Question: I'm using Java APNS (com.notnoop.apns, v0.2.3) to send Push Notifications to my iOS app. I'm creating the APNS service with the following lines:
'''
private ApnsService createApnsService() throws IOException {
ApnsServiceBuilder serviceBuilder = APNS.newService().withCert(certResource.getInputStream(), certPassword);
serviceBuilder.withSandboxDestination();
return serviceBuilder.build();
}
'''
And receive the following exception:
'''
org.springframework.web.util.NestedServletException: Request processing failed; nested exception is com.notnoop.exceptions.NetworkIOException: javax.net.ssl.SSLHandshakeException: Received fatal alert: handshake_failure
at org.springframework.web.servlet.FrameworkServlet.processRequest(FrameworkServlet.java:948)
at org.springframework.web.servlet.FrameworkServlet.doPost(FrameworkServlet.java:838)
at javax.servlet.http.HttpServlet.service(HttpServlet.java:647)
at org.springframework.web.servlet.FrameworkServlet.service(FrameworkServlet.java:812)
at javax.servlet.http.HttpServlet.service(HttpServlet.java:728)
at org.apache.catalina.core.ApplicationFilterChain.internalDoFilter(ApplicationFilterChain.java:305)... <<...the stacktrace is much longer, but I've cut it of here, since nobody would read it anyway...>>
'''
---
I'm guessing that my P12 certificate is incorrect. (I've also tried PEM certificate already.) At the moment I've created the P12 certificate at this way and then applied a password:

---
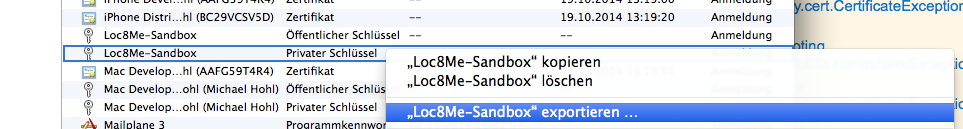
Answer: I created it as per this tutorial earlier this year and it worked perfectly.
First follow this: <URL>
Then take the created .pem and then convert, as per instructions here <URL>